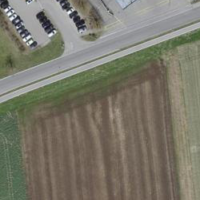
EUNIS habitat code: 52
Species observed at this site:
Cirsium arvense